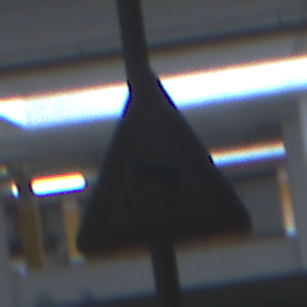
Verkehrszeichen: SchleuderOderRutschgefahr
Umgebung: Indoor, Special
Tageszeit: NotSpecified
Wetter: NotSpecified
Licht: Artificial
Jahreszeit: NotSpecified
Kontrast: HighContrast